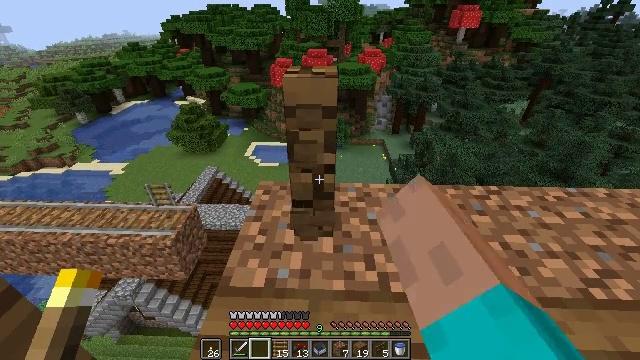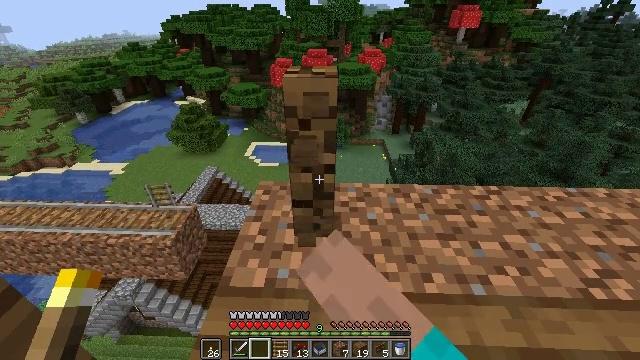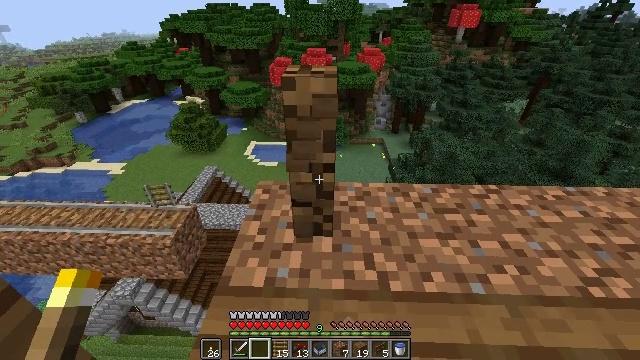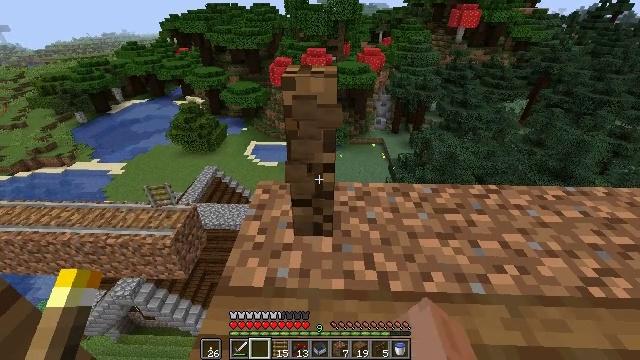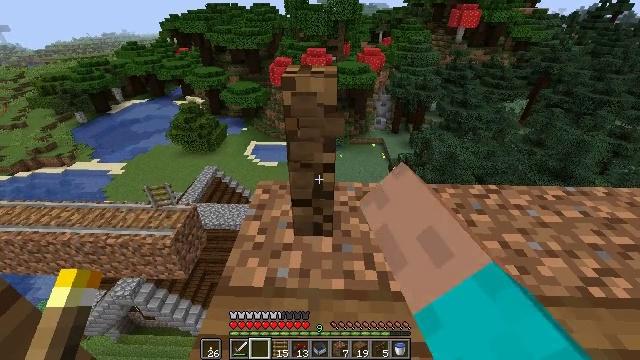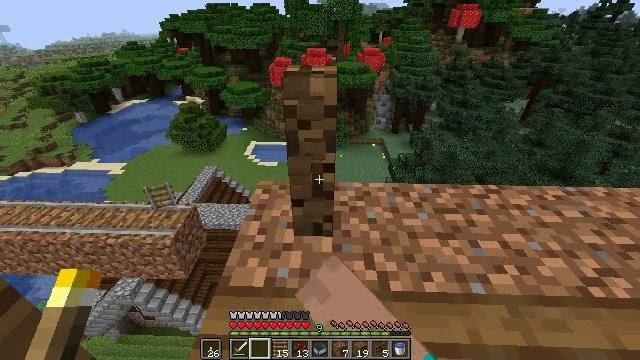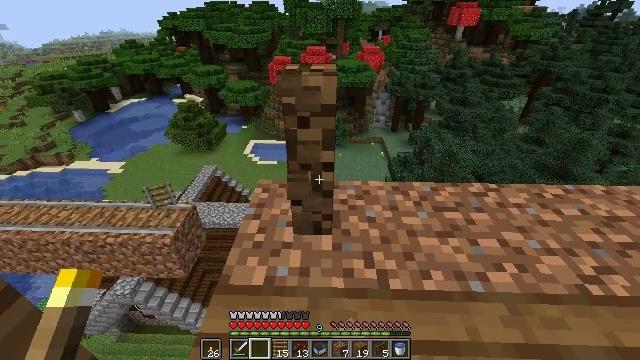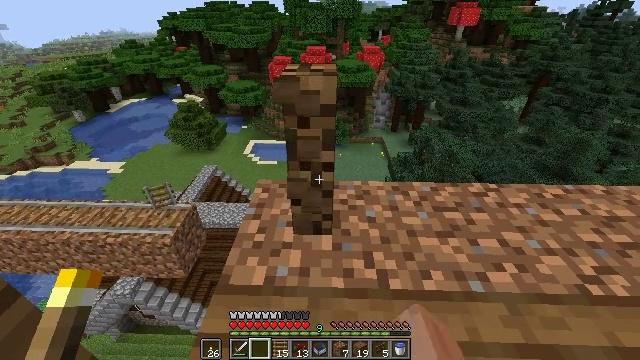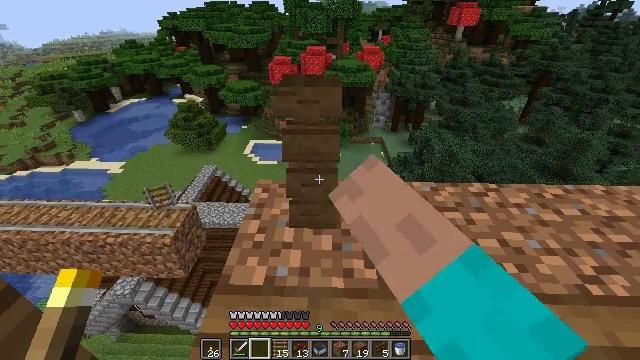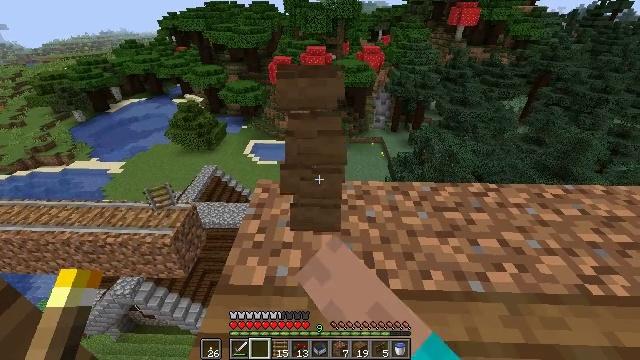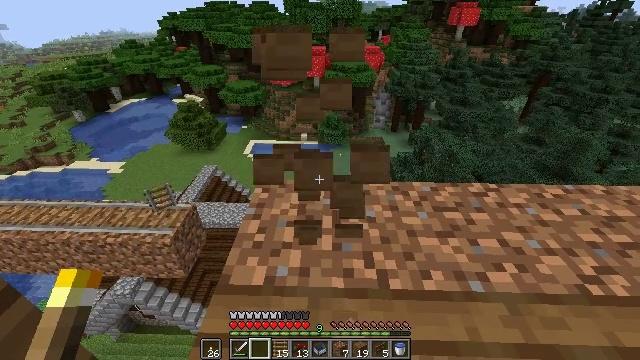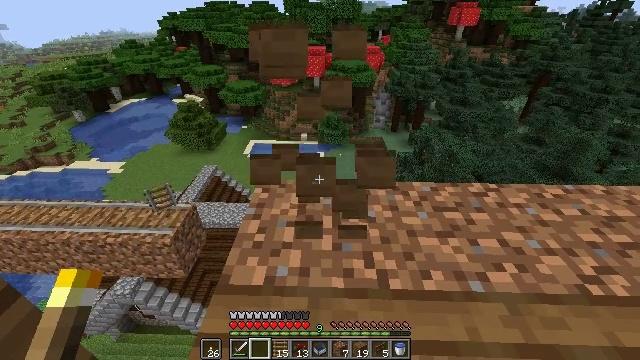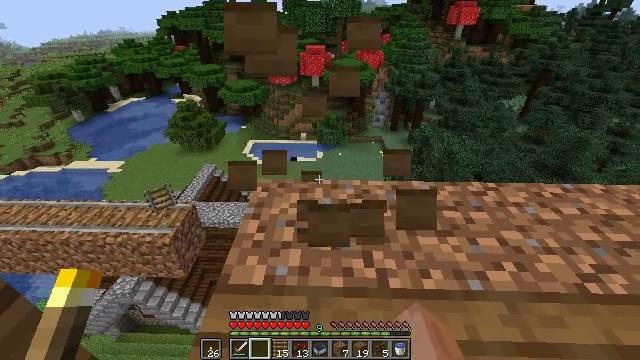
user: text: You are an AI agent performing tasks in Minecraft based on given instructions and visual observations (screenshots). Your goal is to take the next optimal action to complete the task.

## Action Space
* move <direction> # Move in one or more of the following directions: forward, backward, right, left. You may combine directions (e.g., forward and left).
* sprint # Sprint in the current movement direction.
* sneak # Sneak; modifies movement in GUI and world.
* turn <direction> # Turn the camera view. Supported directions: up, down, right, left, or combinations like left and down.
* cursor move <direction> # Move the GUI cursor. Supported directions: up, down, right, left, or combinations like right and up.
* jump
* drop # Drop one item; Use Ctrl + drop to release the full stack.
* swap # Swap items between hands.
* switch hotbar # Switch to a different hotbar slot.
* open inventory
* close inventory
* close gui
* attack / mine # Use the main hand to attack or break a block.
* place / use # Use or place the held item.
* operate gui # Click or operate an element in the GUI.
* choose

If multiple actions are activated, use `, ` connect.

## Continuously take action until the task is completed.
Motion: motion action
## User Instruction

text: Attack the spruce fence to dismantle it.
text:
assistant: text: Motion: sneak, attack / mine
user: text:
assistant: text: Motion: sneak, attack / mine
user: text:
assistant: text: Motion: sneak, attack / mine
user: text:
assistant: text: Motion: sneak, attack / mine
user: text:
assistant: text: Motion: sneak, attack / mine
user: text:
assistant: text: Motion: sneak, attack / mine
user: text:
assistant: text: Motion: sneak, attack / mine
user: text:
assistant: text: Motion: sneak, attack / mine
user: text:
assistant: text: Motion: sneak, attack / mine
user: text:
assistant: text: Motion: sneak, attack / mine
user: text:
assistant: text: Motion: sneak, attack / mine
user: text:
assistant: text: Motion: sneak, attack / mine
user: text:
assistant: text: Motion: sneak, attack / mine